Field crop: maize
Growth stage: 2
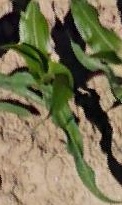
Species: maize